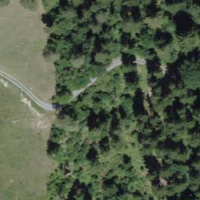
EUNIS habitat code: 23
Species observed at this site:
Odontites luteus